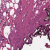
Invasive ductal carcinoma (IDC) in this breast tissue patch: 0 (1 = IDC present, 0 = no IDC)